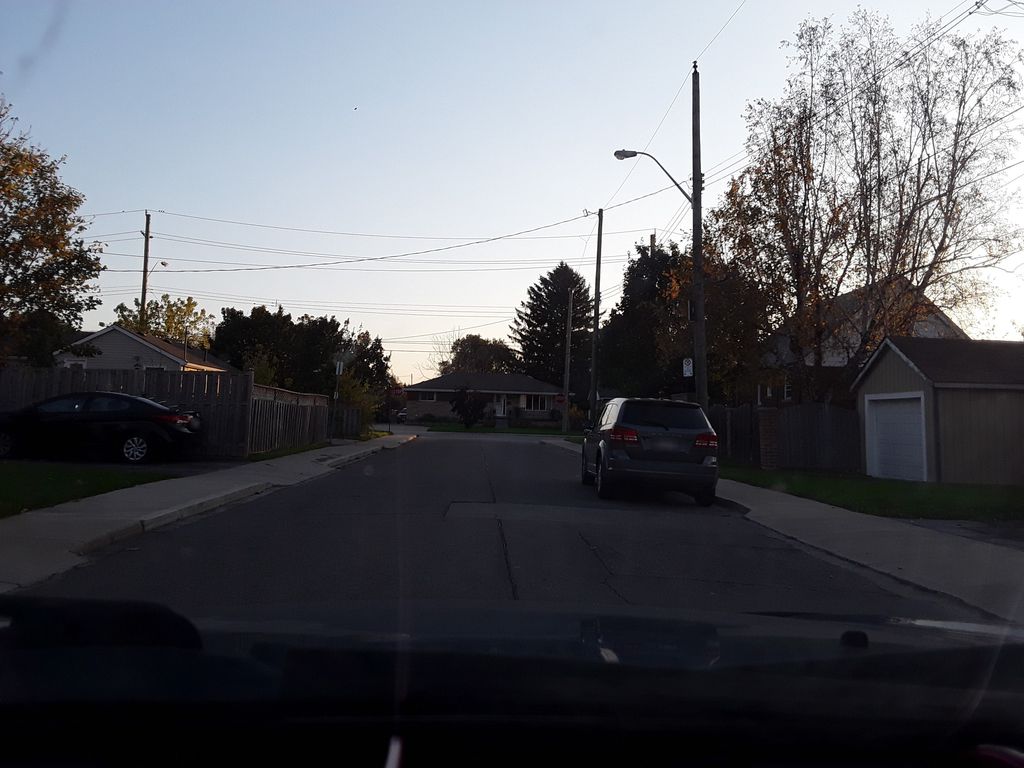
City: hamilton